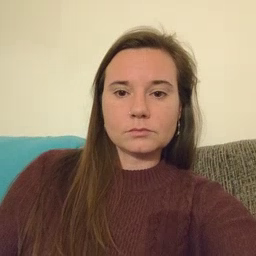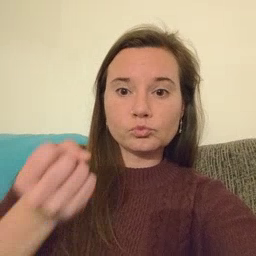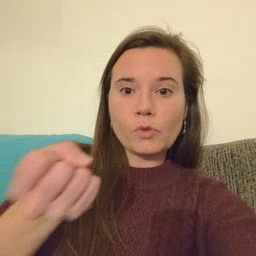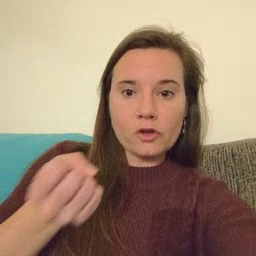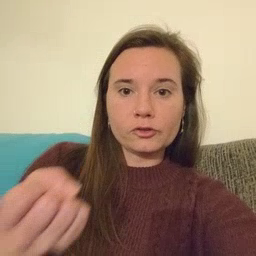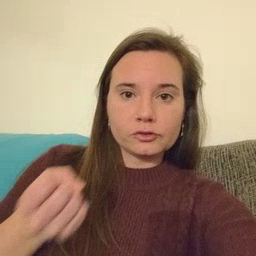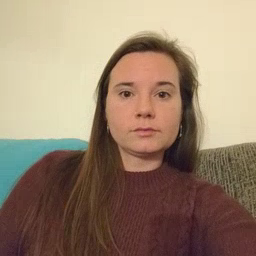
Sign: drawer